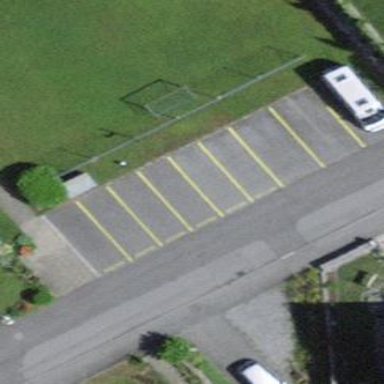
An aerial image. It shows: Street-side parking area.